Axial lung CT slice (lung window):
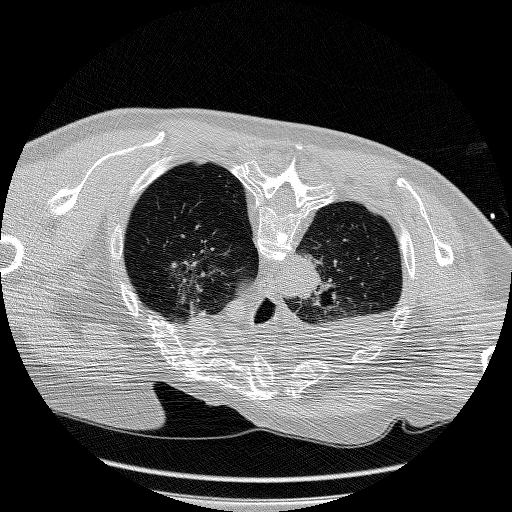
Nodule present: no